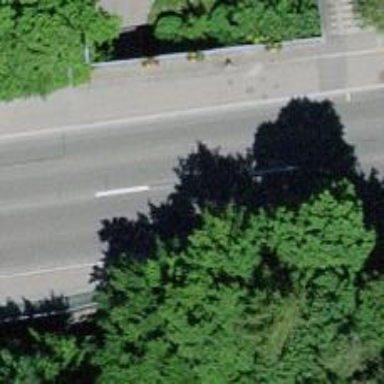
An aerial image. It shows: Primary road with asphalt surface.